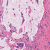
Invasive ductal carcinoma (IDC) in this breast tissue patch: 0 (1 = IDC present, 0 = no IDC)